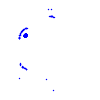
Particle: electron